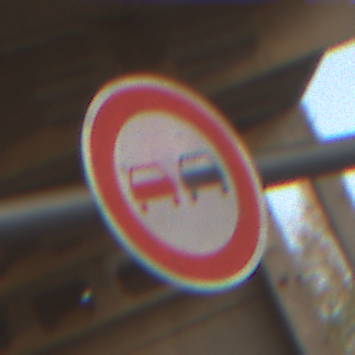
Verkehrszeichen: Ueberholverbot
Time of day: SunriseSunset
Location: Roofed (Suburban)
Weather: Clear
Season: NotSpecified
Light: Natural